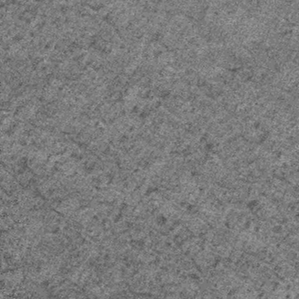
Label: frost